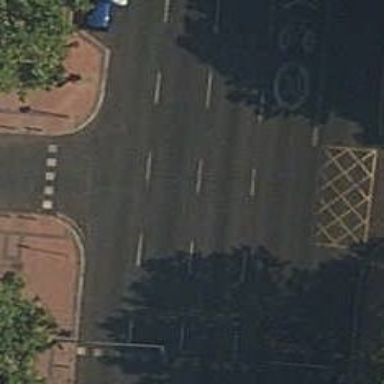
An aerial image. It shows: Road with traffic signals.